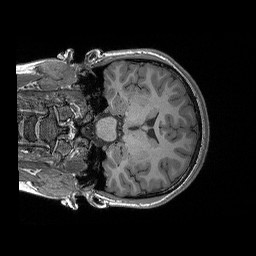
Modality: T1w
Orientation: coronal
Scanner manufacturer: siemens
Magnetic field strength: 3 T
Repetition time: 2.3 s
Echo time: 0.00298 s